Question: So I have this bit of JavaScript code that will create two new input fields each time a button is clicked, right now they show up kinda funny. I attached a picture below. The code is also below. I want the name field to show up aligned wit the top of the bigger box, is there any way to do this?
'''
var div = document.createElement("div");
div.innerHTML = "<b>Checkpoint " + markerId + ":</b> <input type='text' id=" + markerId + " placeholder='Checkpoint name'> <textarea rows='5' cols='40' id=" + markerId + "desc> Checkpoint description </textarea> <button type='submit' value='Remove' onClick='remove_checkpoint();' /> <br />";
document.getElementById("divForms").appendChild(div);
'''
Thanks!

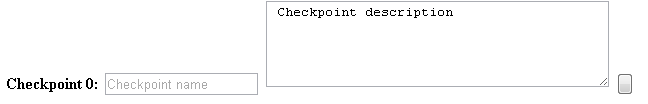
Answer: Yes. You can do this way:
In CSS:
'''
textarea {vertical-align: top;}
'''
### Fiddle: http://jsfiddle.net/praveenscience/xPmY2/
---
Or if you don't prefer using CSS, give the style inline this way:
'''
<textarea style="vertical-align: top;">Checkpoint description</textarea>
'''
### Fiddle: http://jsfiddle.net/praveenscience/xPmY2/1/
---
But I suggest you go with the CSS version as inline styles are clumsy.